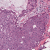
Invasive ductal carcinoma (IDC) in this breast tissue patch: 1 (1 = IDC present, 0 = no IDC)